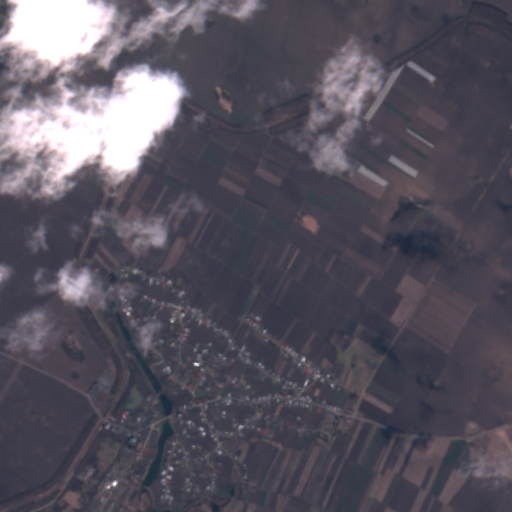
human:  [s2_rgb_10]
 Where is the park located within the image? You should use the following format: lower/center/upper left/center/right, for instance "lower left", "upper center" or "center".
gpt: The park is located in the lower left of the image.
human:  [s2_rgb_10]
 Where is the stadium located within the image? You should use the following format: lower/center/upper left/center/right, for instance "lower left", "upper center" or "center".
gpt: The stadium is located in the lower center of the image.
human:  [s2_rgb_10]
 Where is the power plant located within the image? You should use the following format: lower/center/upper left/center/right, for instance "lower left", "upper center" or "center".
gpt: There is no power plant in the image.